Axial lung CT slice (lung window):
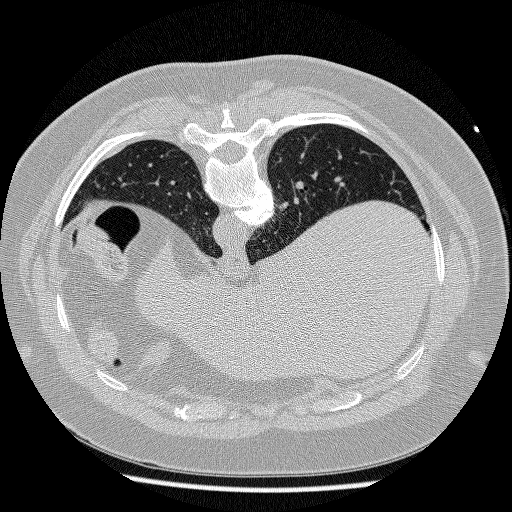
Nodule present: no